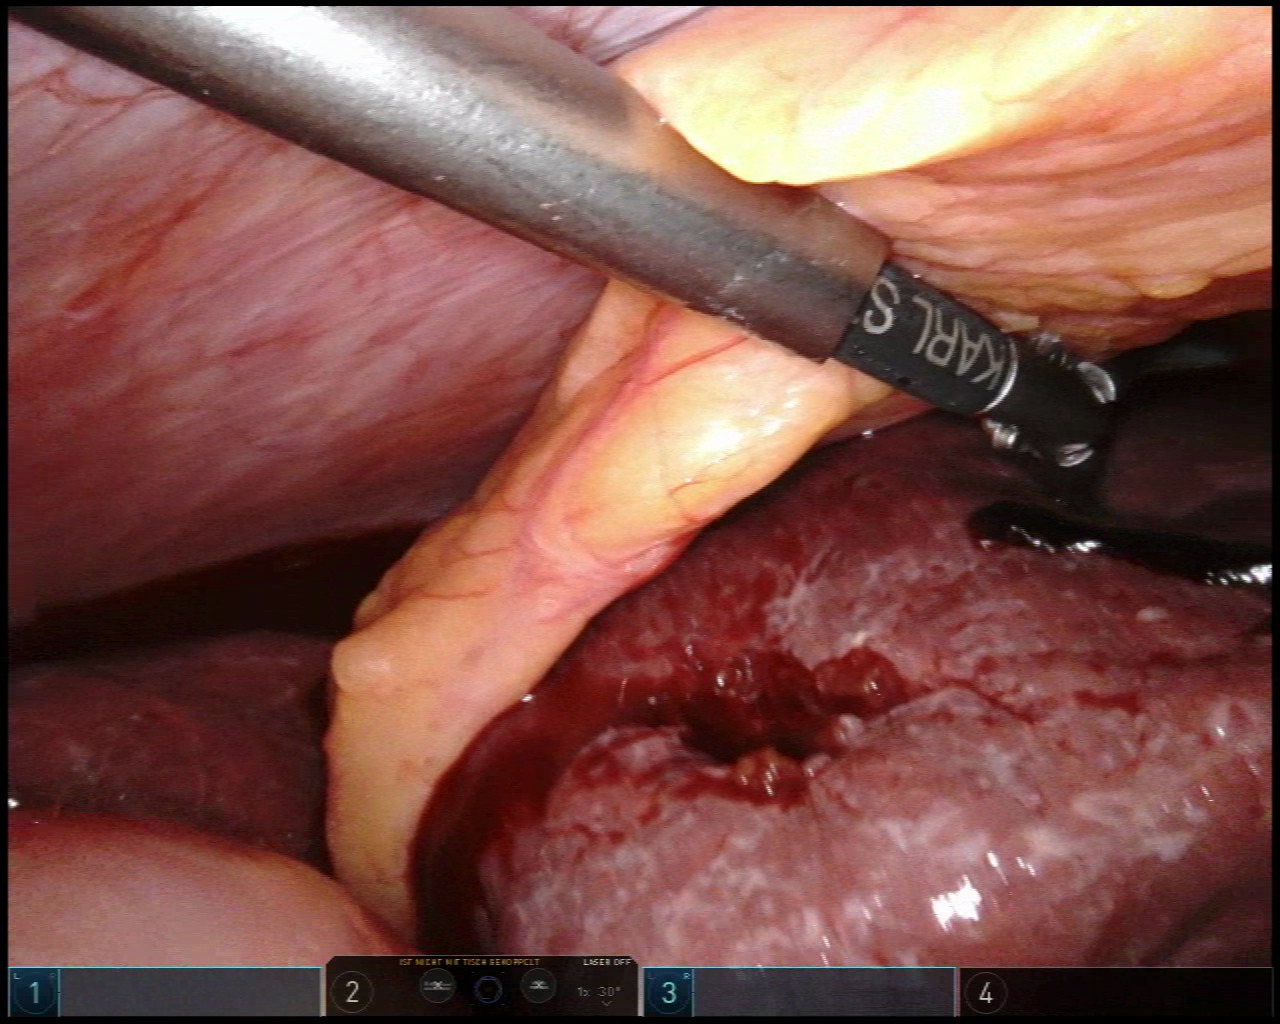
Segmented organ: liver
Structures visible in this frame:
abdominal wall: yes
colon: yes
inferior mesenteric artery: no
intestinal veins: no
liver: yes
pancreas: no
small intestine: no
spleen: no
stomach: no
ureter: no
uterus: no
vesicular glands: no